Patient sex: F
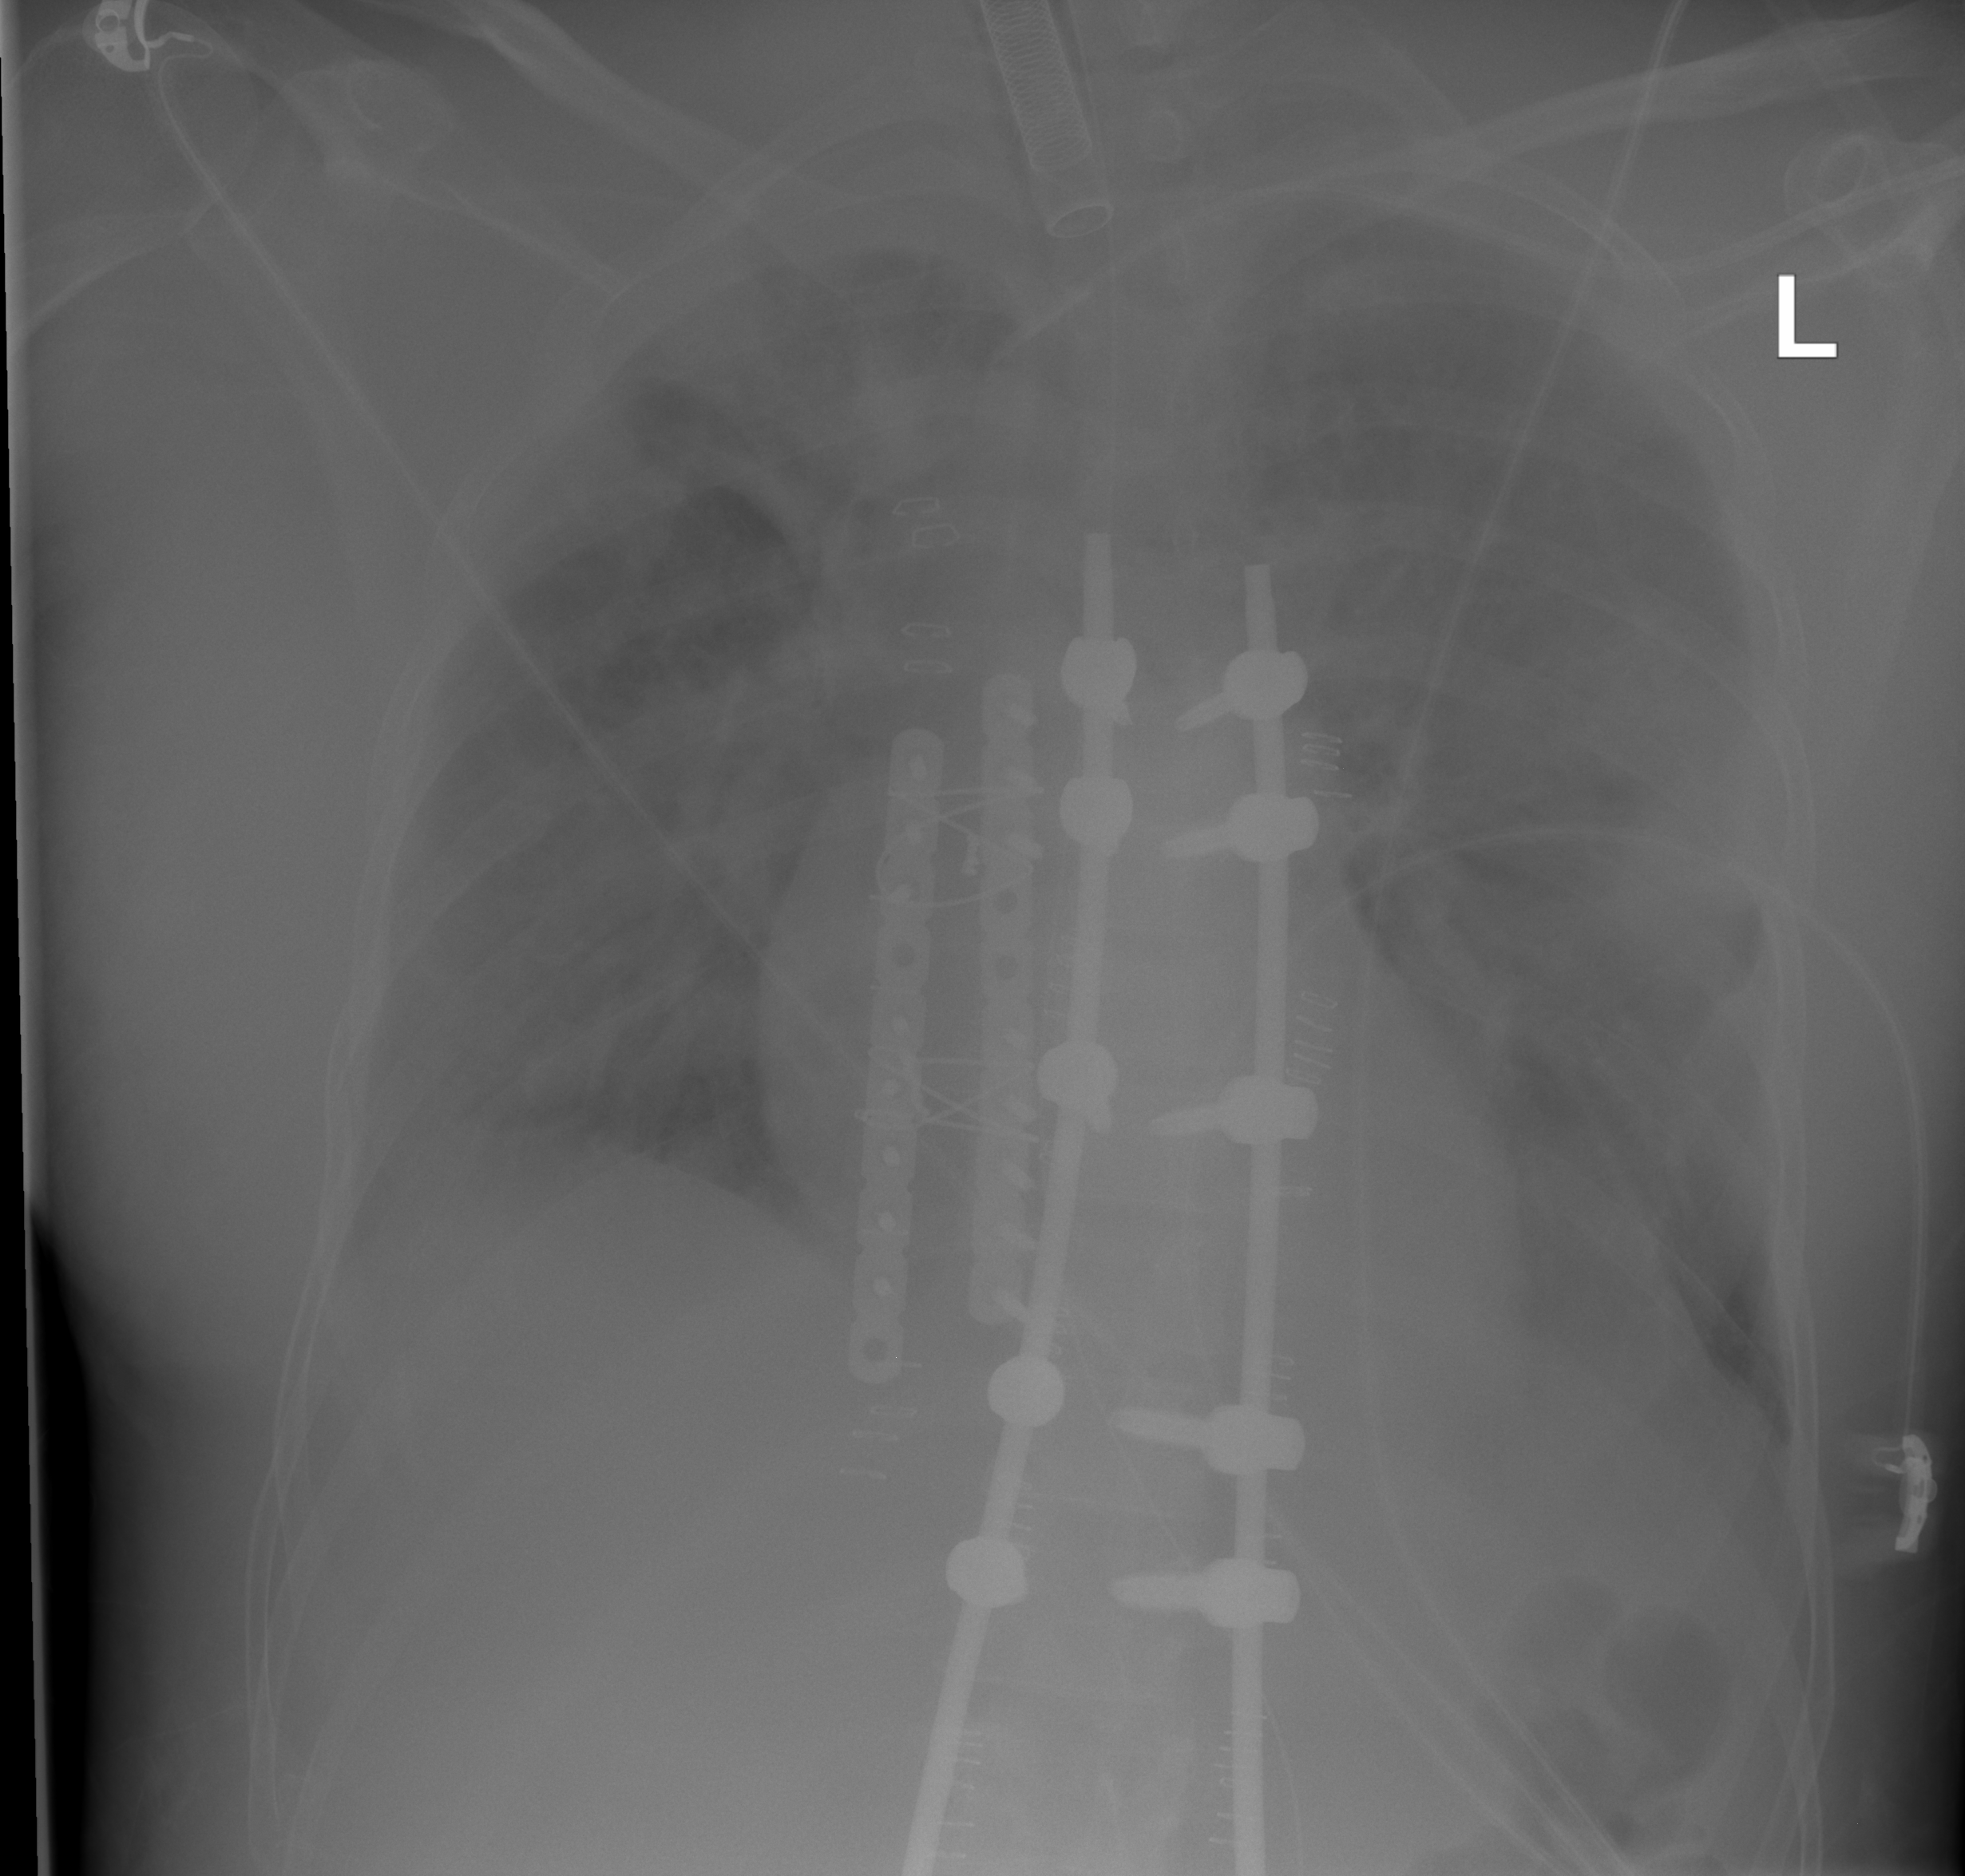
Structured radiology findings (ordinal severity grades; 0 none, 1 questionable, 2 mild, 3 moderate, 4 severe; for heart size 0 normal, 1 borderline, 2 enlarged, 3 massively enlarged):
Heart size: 0
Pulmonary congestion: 2
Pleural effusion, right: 2
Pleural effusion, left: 2
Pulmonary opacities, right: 2
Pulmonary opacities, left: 2
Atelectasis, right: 0
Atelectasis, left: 2